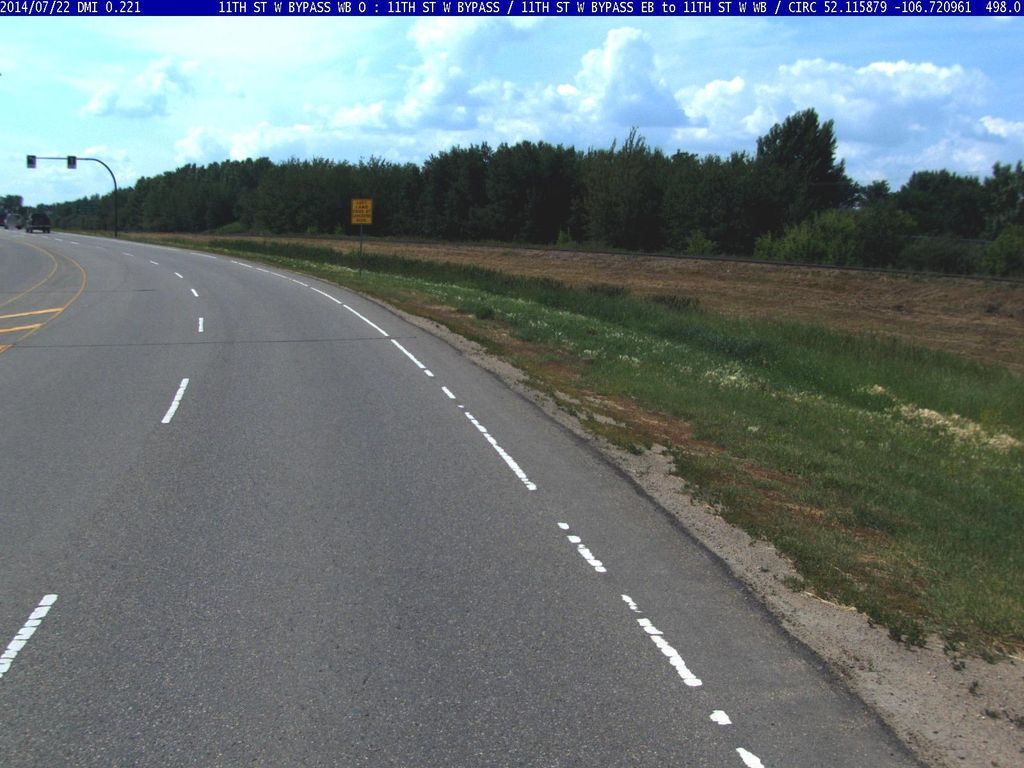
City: saskatoon